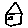
Label: house